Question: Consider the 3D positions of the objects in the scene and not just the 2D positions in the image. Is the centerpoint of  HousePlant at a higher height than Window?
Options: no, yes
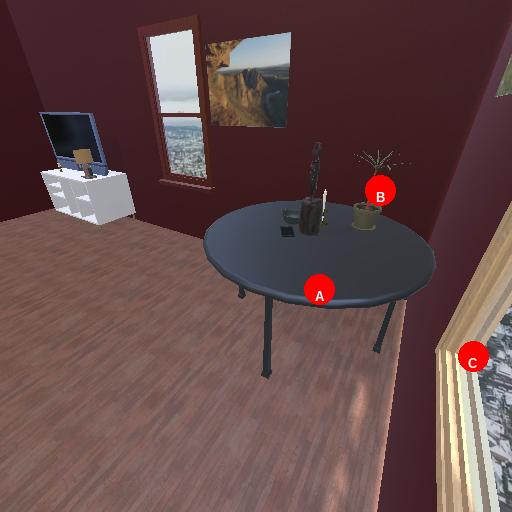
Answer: no